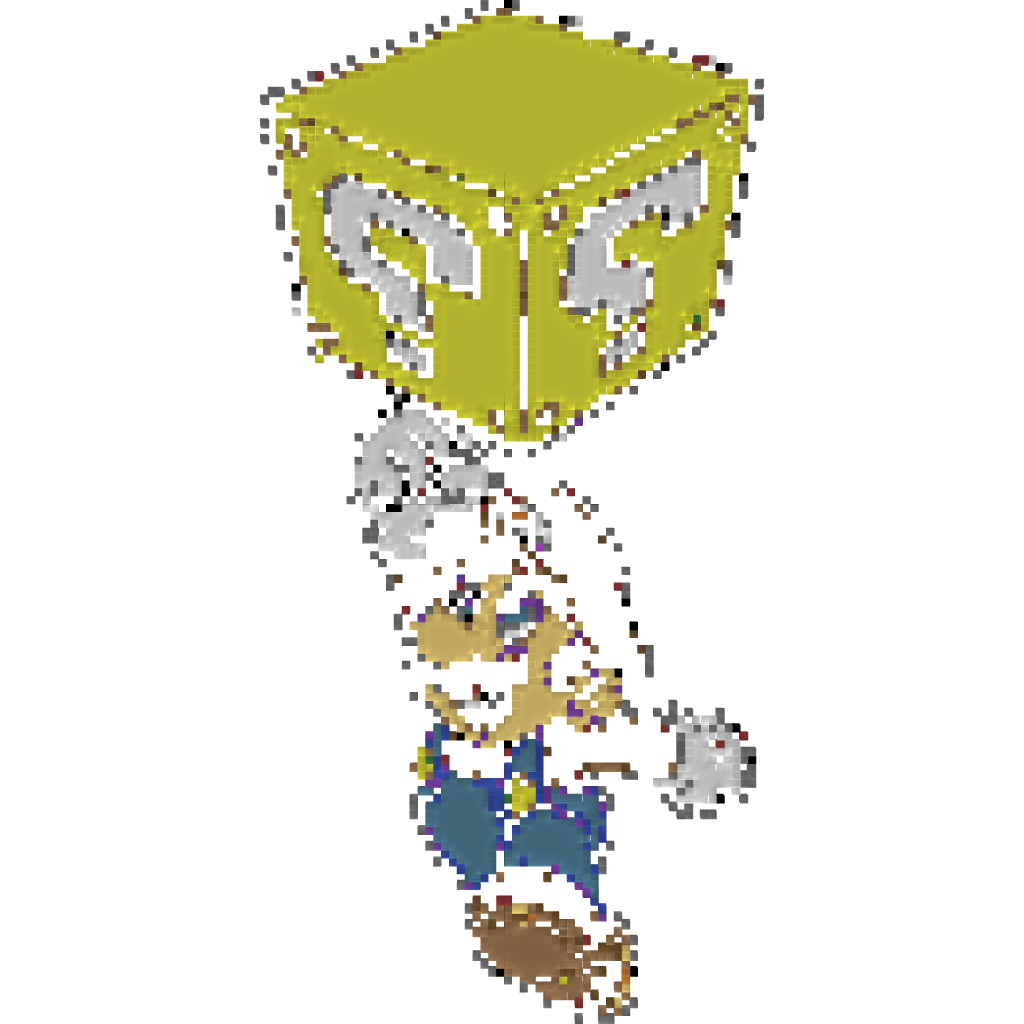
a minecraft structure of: Super Mario Block Punch (ErnieCIII) bad low quality